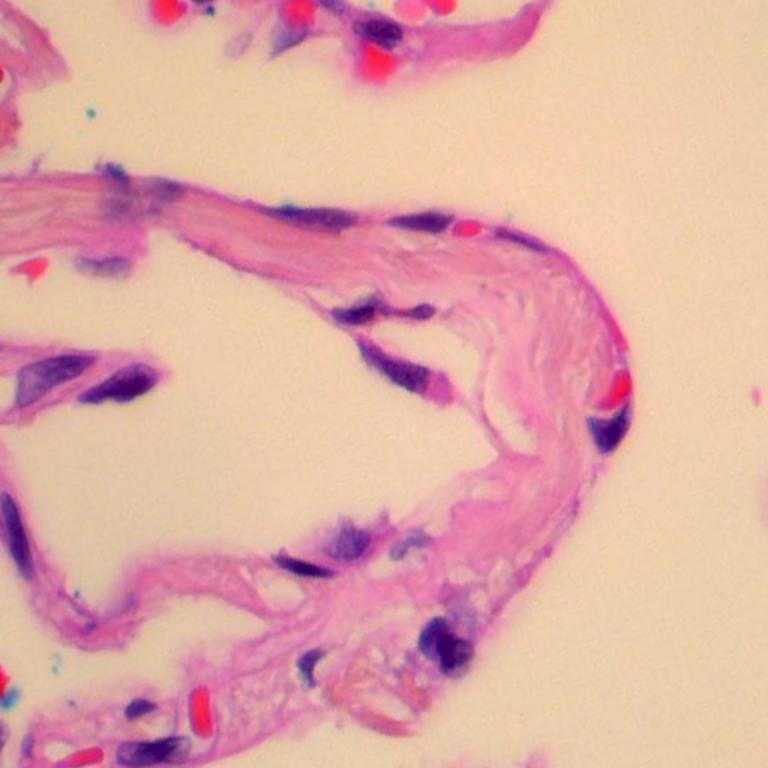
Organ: lung
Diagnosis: benign